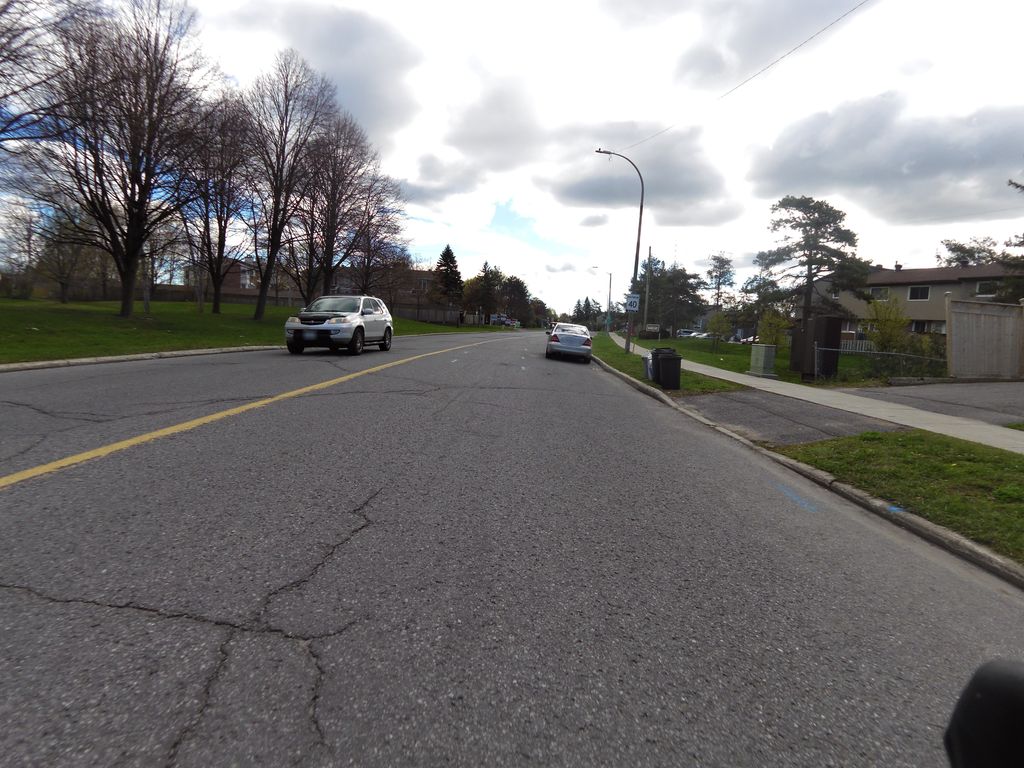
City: ottawa-gatineau